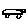
Label: car